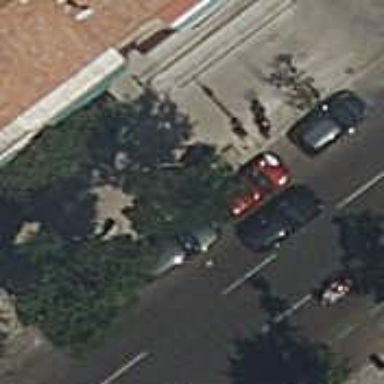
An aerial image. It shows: Motorcycle parking area.